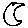
Label: moon